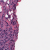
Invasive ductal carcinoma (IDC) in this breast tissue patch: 1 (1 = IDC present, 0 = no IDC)